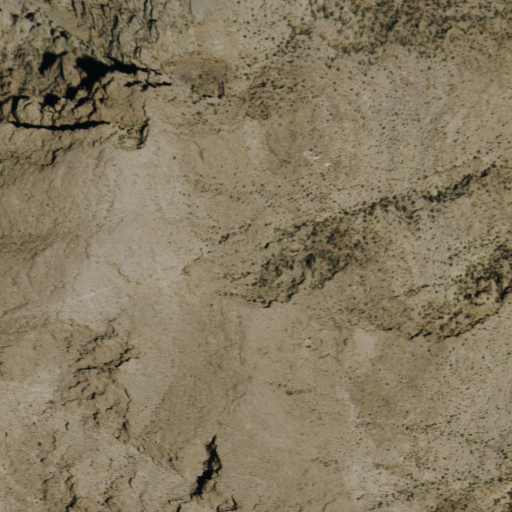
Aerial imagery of mountain in Nevada named Little Devil Peak containing only shrub